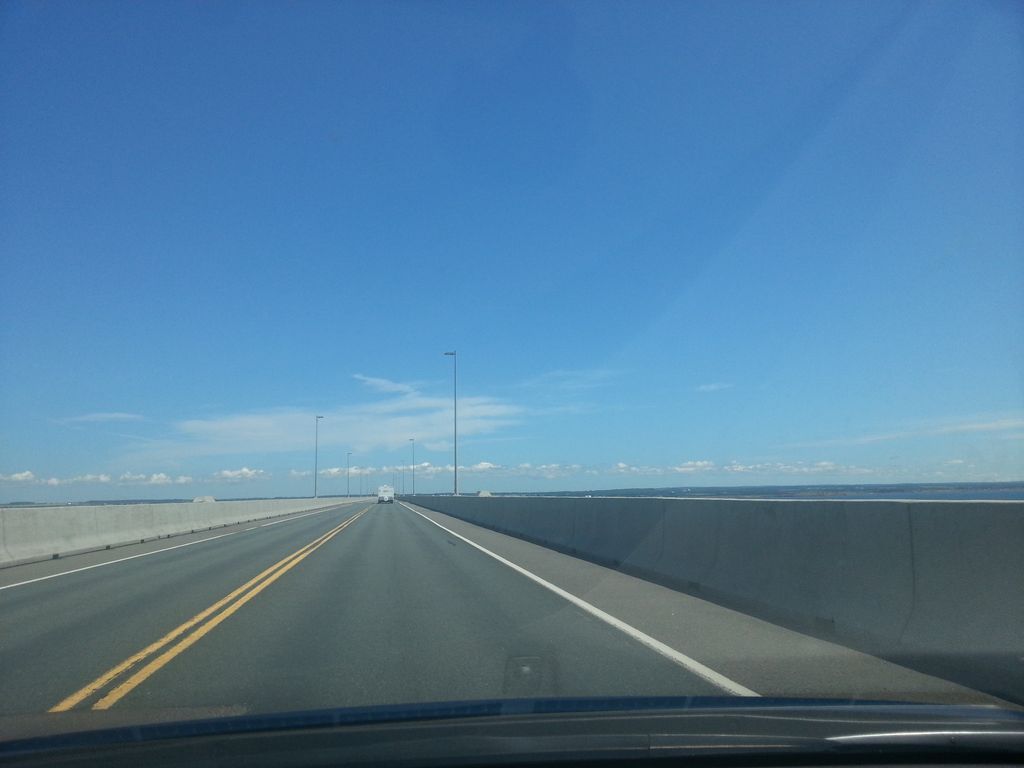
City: charlottetown